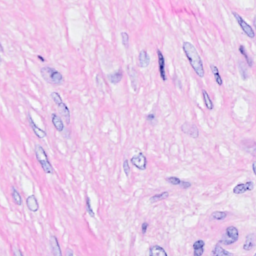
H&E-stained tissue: Breast